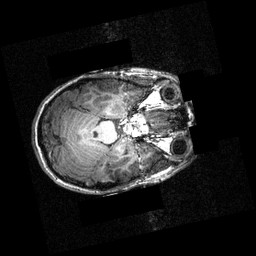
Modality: T1w
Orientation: axial
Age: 12
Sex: female
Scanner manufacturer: siemens
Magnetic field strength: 3.951 T
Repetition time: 1.5 s
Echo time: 0.00335 s